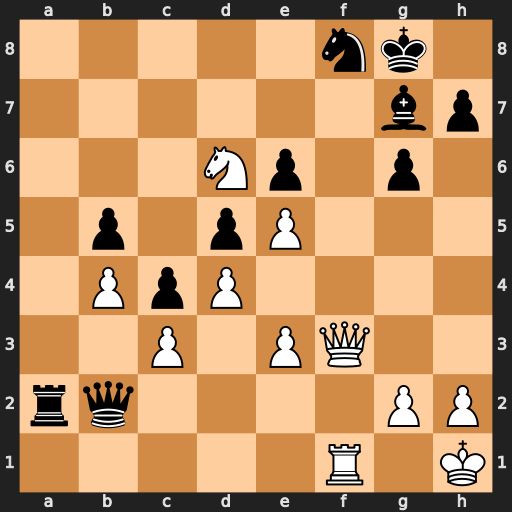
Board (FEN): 5nk1/6bp/3Np1p1/1p1pP3/1PpP4/2P1PQ2/rq4PP/5R1K
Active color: w
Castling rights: -
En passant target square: -
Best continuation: Ne8 Qxg2+ Qxg2 Rxg2 Kxg2